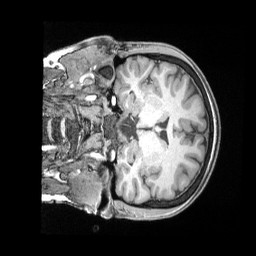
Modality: T1w
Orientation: coronal
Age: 35
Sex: female
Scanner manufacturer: siemens
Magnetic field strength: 3 T
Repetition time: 2 s
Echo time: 0.00211 s